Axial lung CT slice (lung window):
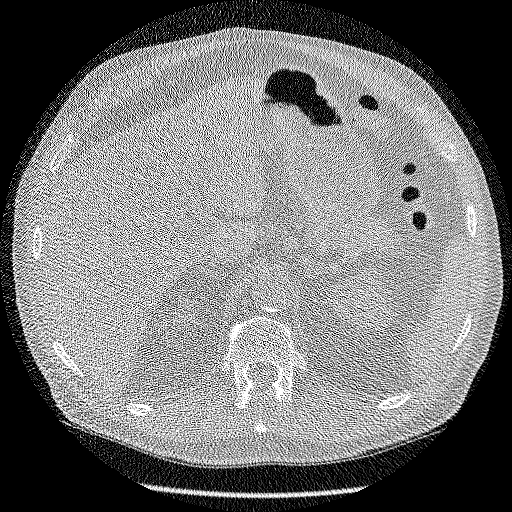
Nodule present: no